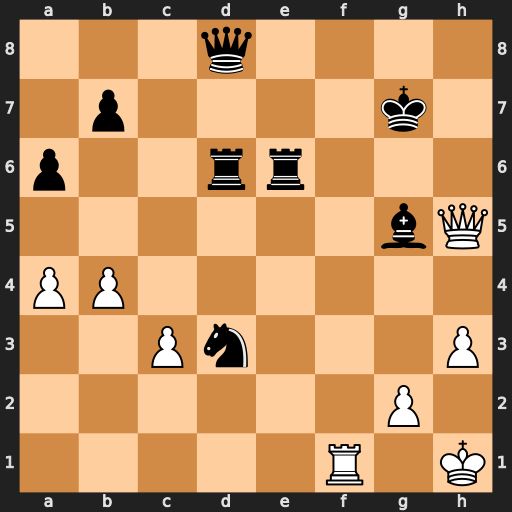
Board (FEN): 3q4/1p4k1/p2rr3/6bQ/PP6/2Pn3P/6P1/5R1K
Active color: w
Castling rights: -
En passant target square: -
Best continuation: Rf7+ Kg8 Qh7#